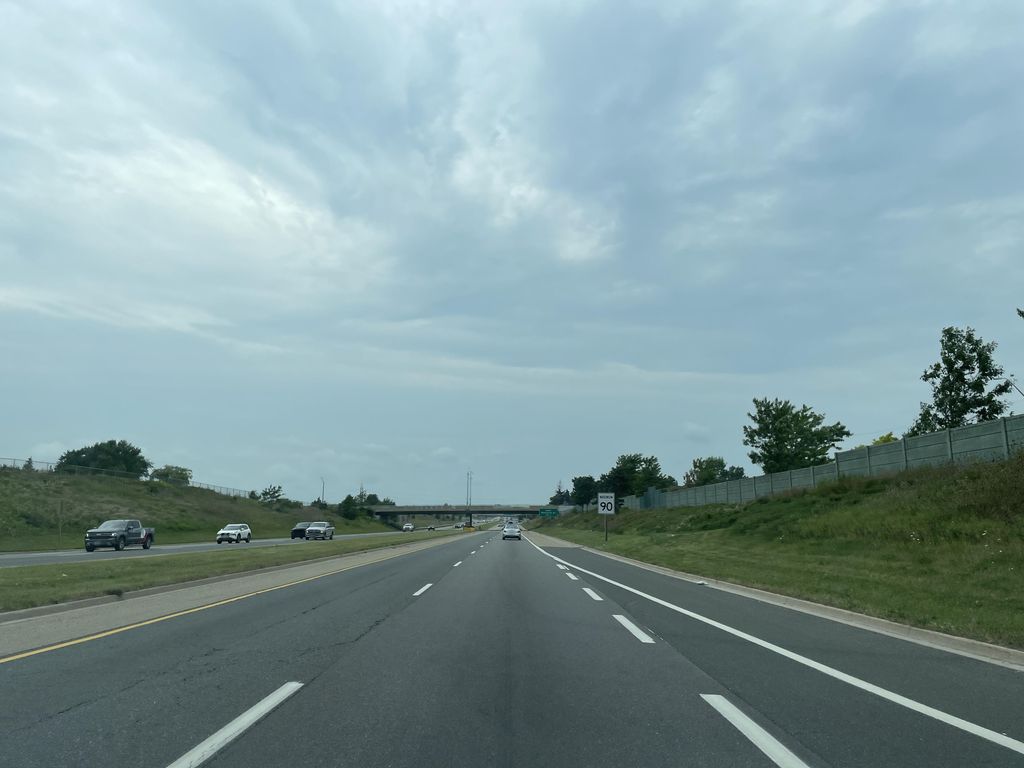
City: hamilton